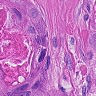
Metastatic tissue present: yes